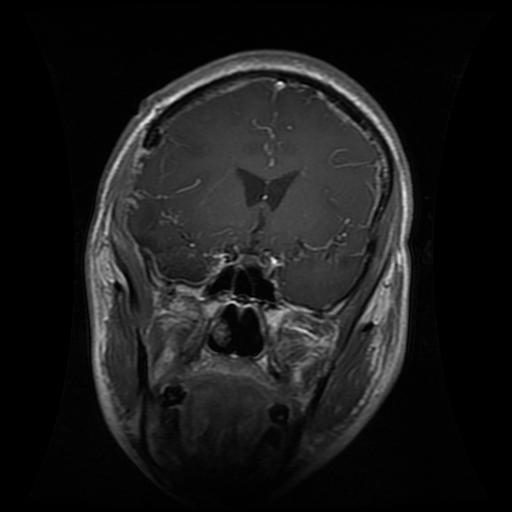
Label: glioma